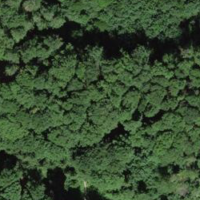
EUNIS habitat code: 41
Species observed at this site:
Impatiens parviflora